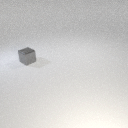
small gray metal cube